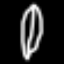
Label: leaf